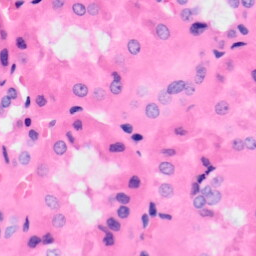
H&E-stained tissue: Kidney